Brain MRI, t1w sequence, axial 2D slice.
Patient: age 34, sex F, weight 95 kg, height 1.95 m
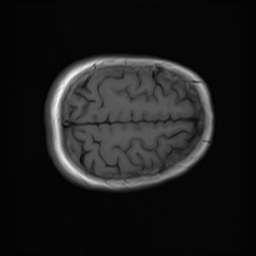